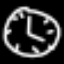
Label: clock